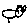
Label: cat